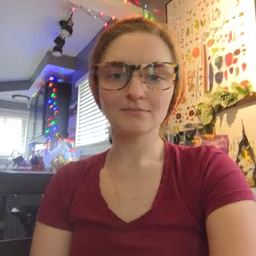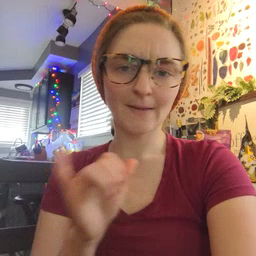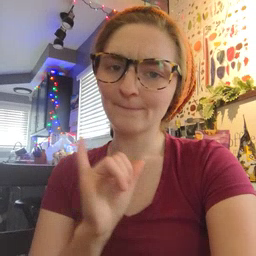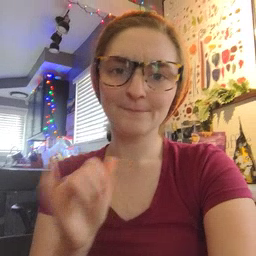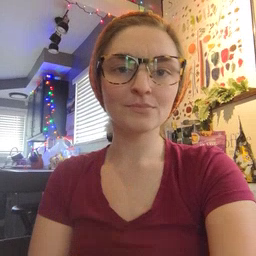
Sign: same